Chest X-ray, PA view. Patient: 42 years old, sex M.
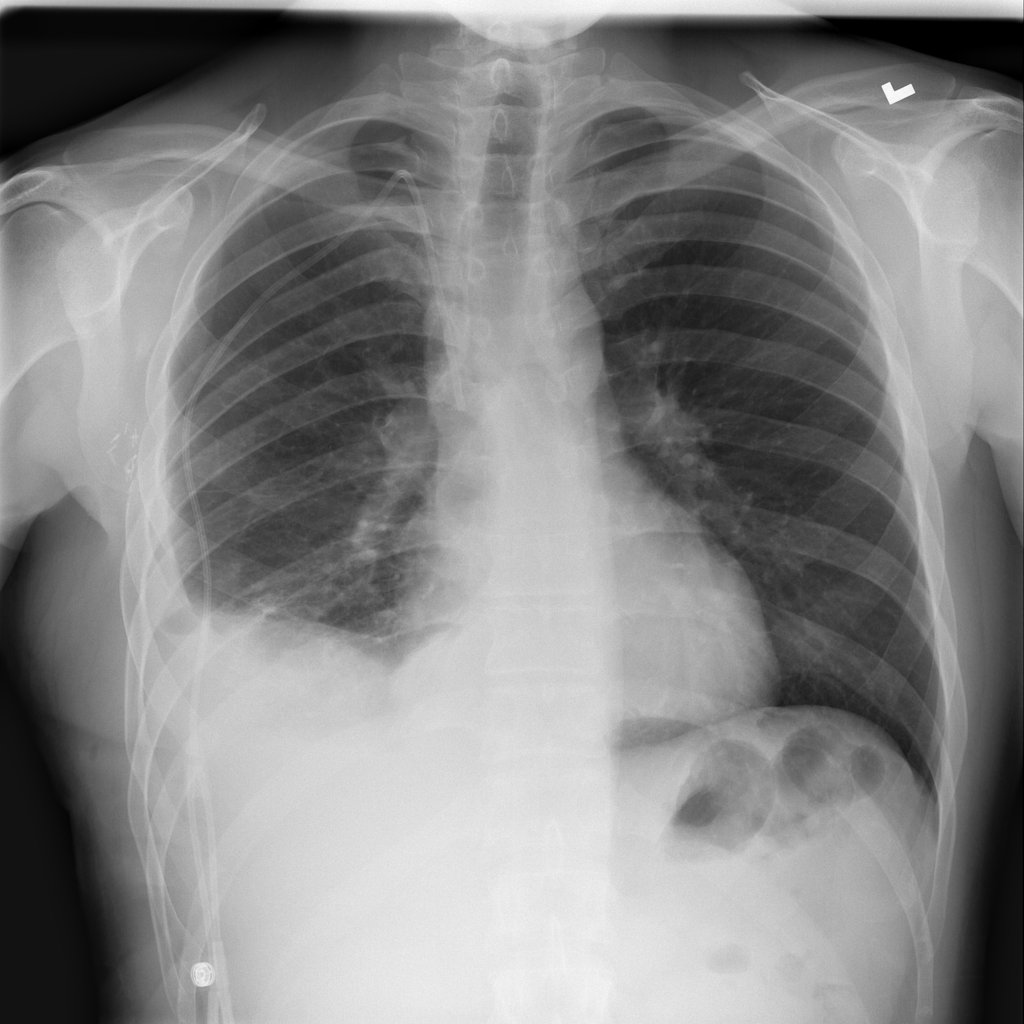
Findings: Atelectasis, Effusion, Infiltration